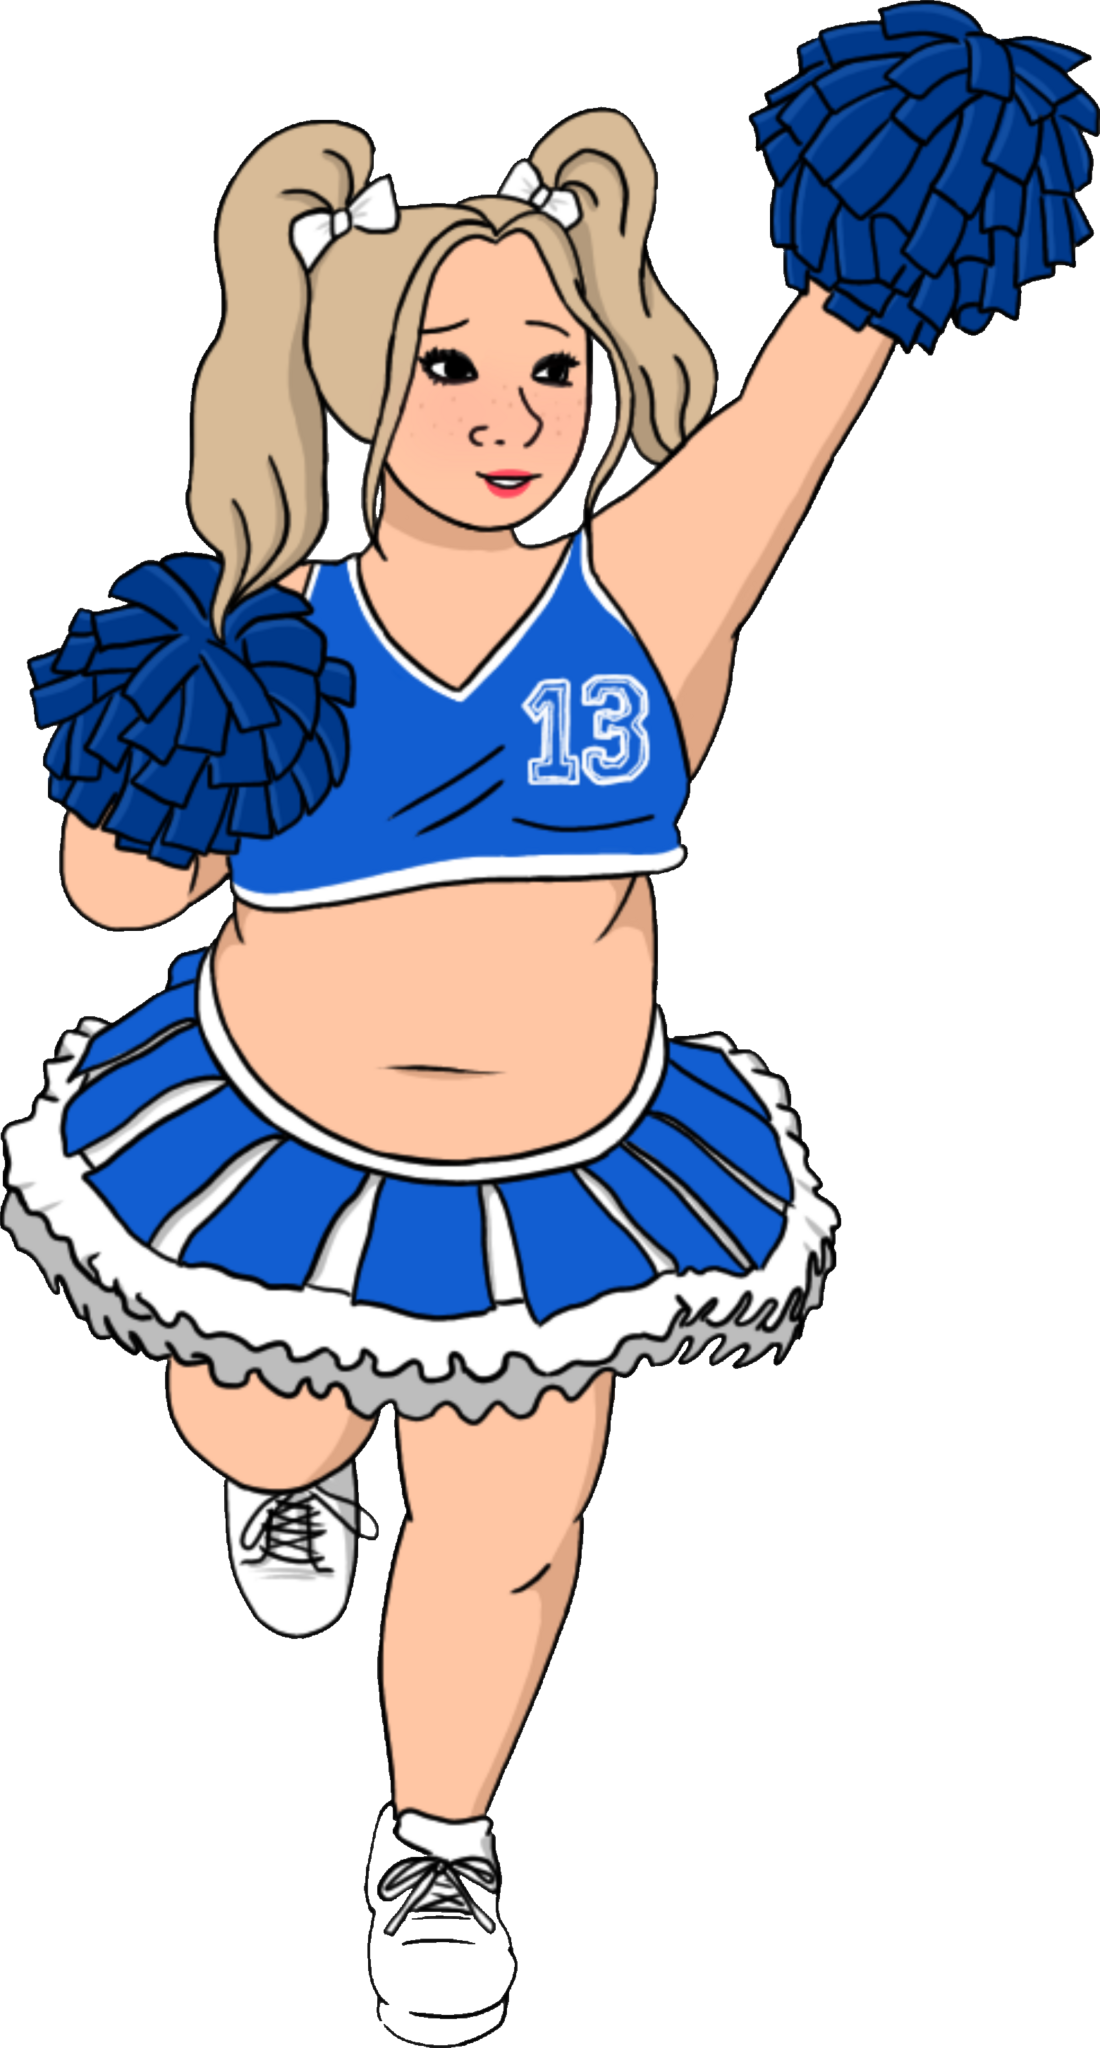
Label: 5_Trad_Wife